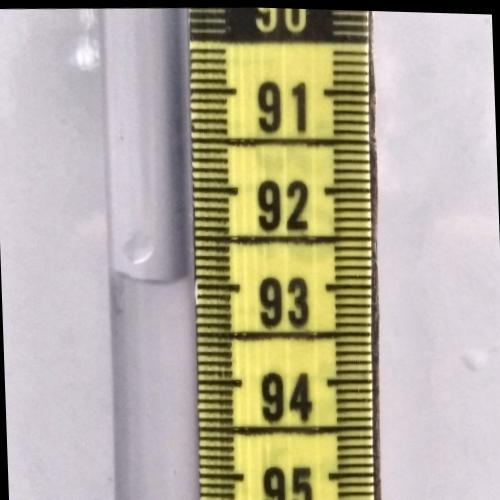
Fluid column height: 92.9 cm